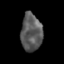
Tissue: skin
Cell type: Epithelial cells
Senescence score: 0.2084
Nuclear area (px): 774
Mean DAPI intensity: 90.574